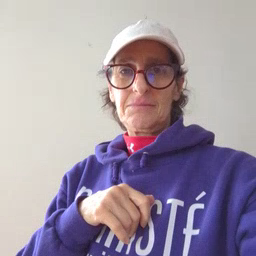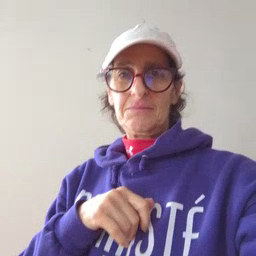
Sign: yucky